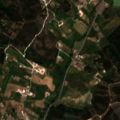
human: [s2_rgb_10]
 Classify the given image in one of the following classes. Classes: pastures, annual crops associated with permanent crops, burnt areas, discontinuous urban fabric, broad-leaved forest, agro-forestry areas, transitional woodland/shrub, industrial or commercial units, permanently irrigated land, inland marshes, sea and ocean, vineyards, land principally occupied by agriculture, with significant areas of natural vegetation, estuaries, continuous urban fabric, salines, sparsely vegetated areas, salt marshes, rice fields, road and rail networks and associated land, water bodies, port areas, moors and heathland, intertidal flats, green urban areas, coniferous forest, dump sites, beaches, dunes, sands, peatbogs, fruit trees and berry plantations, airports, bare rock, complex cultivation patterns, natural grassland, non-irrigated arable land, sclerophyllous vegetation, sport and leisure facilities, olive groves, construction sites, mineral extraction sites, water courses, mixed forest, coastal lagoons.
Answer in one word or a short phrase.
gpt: annual crops associated with permanent crops, complex cultivation patterns, broad-leaved forest, mixed forest, transitional woodland/shrub